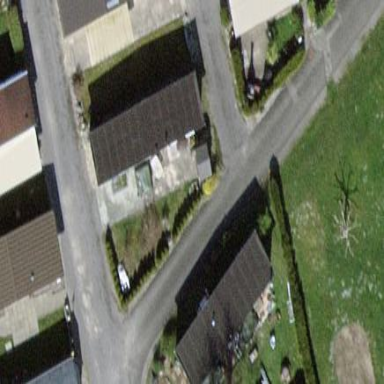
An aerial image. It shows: Static caravan.